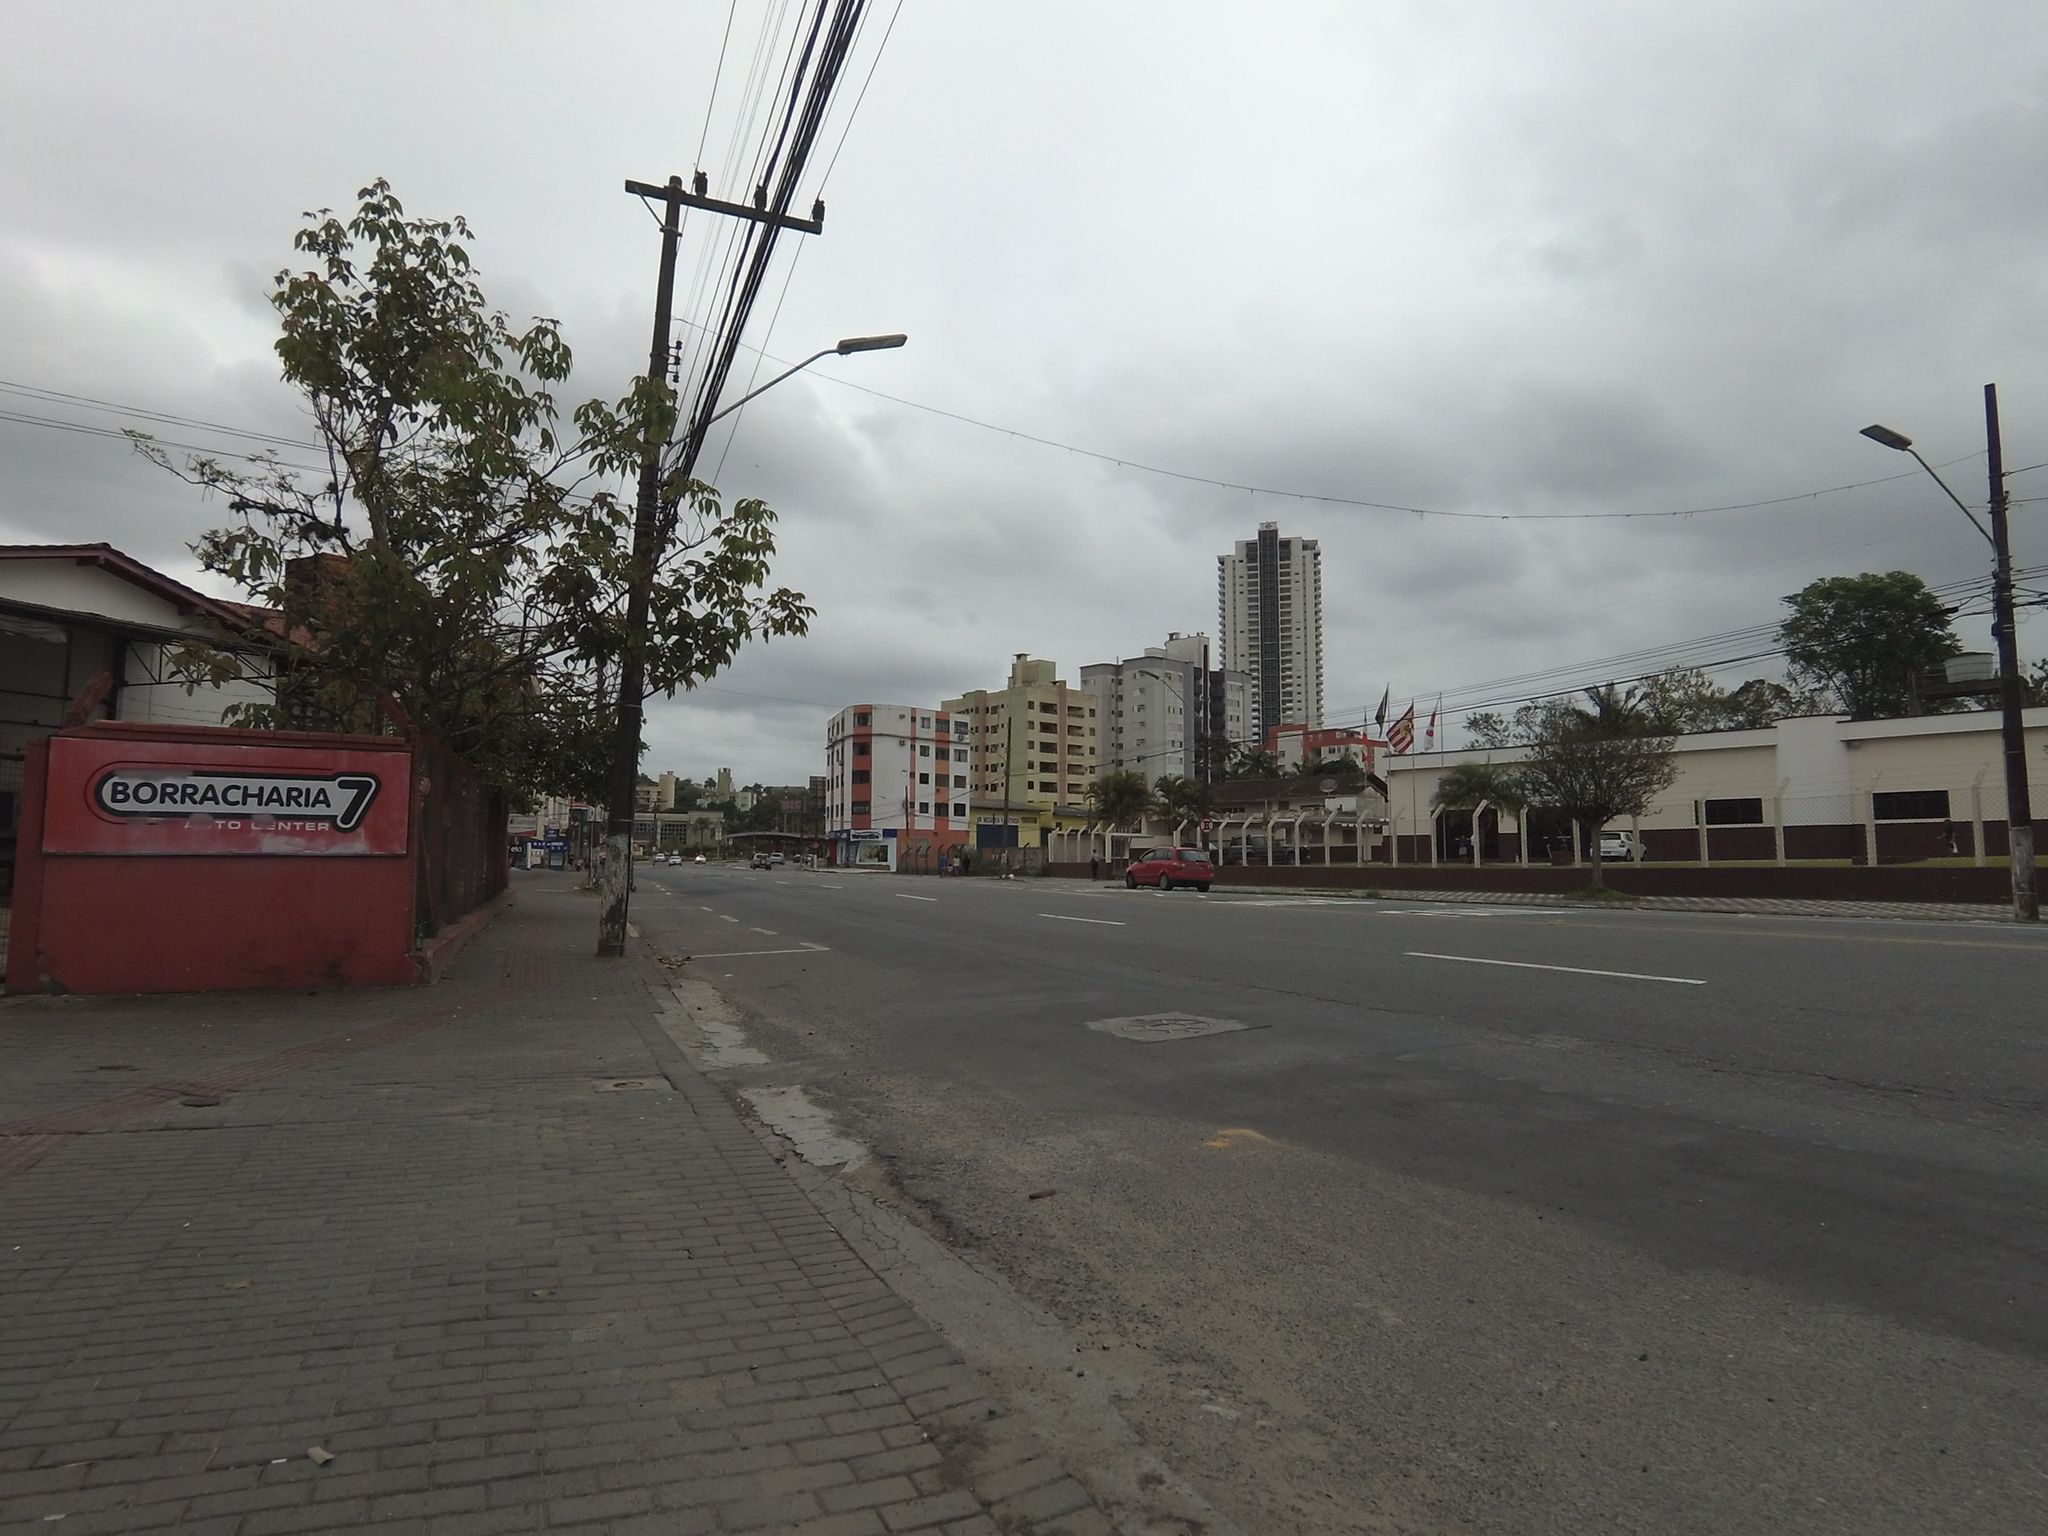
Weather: cloudy
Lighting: day
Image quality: good
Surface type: walking surface
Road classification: footway, path
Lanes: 3
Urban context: urban centre
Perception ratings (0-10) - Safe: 5.65, Lively: 4.92, Beautiful: 2.58, Boring: 1.14, Depressing: 5.89, Wealthy: 0.81